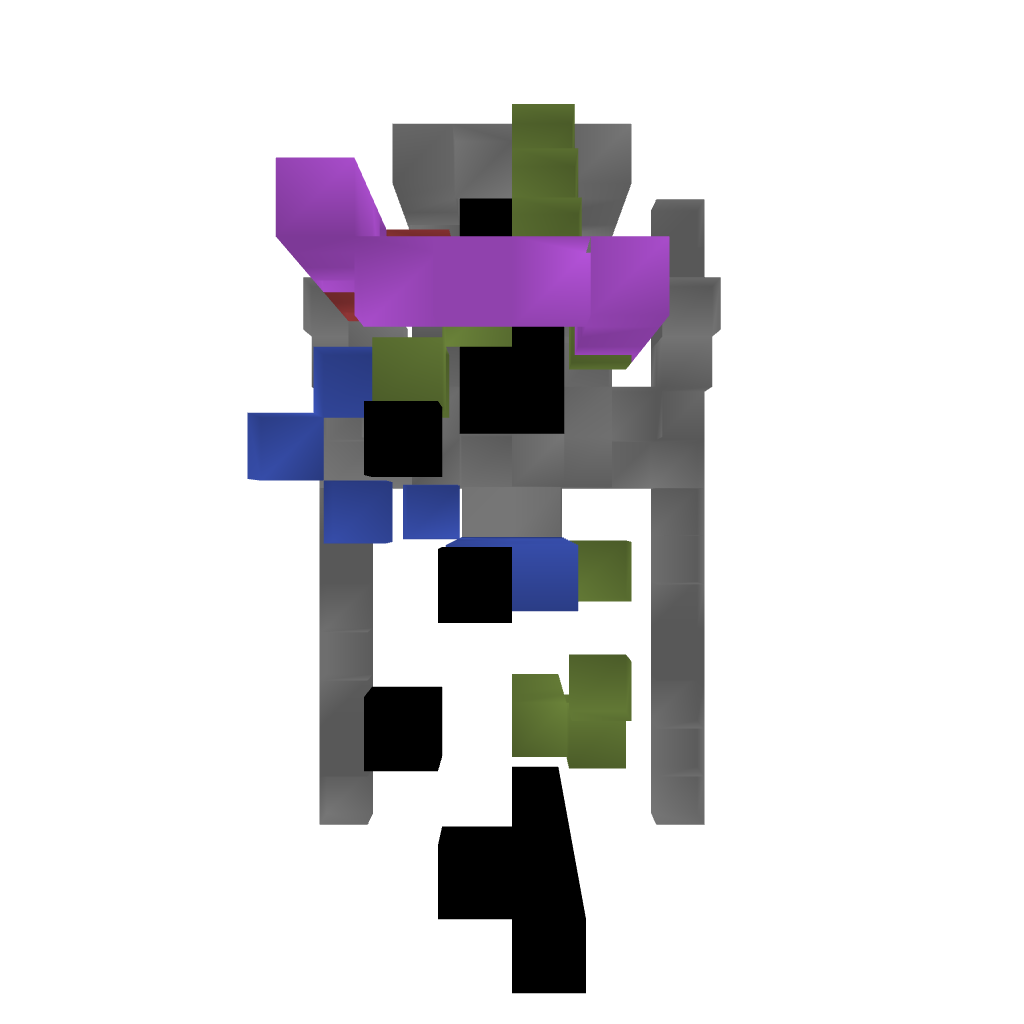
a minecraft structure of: PVP/Adventure Lobby Basic Cabine bad low quality